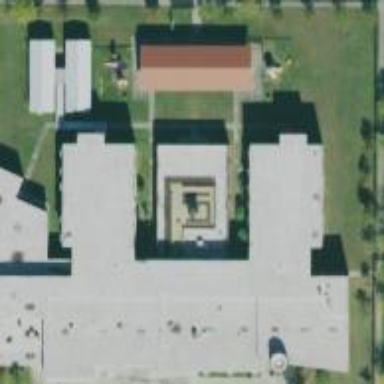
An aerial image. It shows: School building.